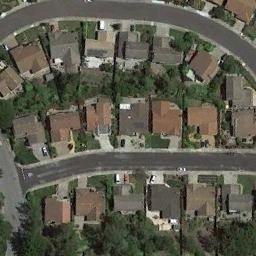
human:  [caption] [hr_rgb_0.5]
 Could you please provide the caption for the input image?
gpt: The dense residential is next to the road and some trees .

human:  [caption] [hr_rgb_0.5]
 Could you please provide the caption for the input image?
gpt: There are many roads and neatly arranged houses and trees and many vehicles in densely populated areas .

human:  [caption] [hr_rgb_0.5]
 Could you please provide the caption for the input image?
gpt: A dense residential area has a lot of greenery and lots of houses neatly arranged while some roads go through the residential area .

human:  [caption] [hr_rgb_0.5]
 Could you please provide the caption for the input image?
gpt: The houses in the residential area are arranged in an arc .

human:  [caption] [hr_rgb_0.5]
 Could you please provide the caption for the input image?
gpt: There are some brown buildings on dense residential area .